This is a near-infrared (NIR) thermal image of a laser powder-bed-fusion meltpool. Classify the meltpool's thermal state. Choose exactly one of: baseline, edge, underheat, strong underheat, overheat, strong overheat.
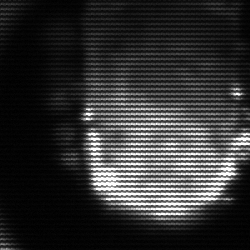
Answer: baseline